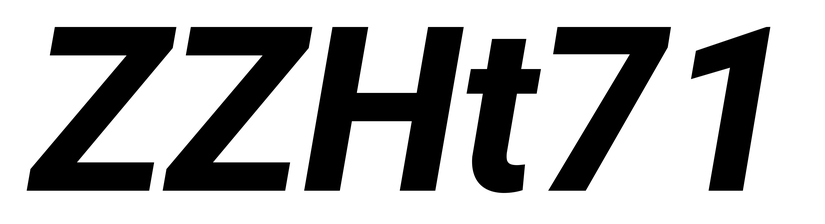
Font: Roboto-Italic_ExtraBold_Italic